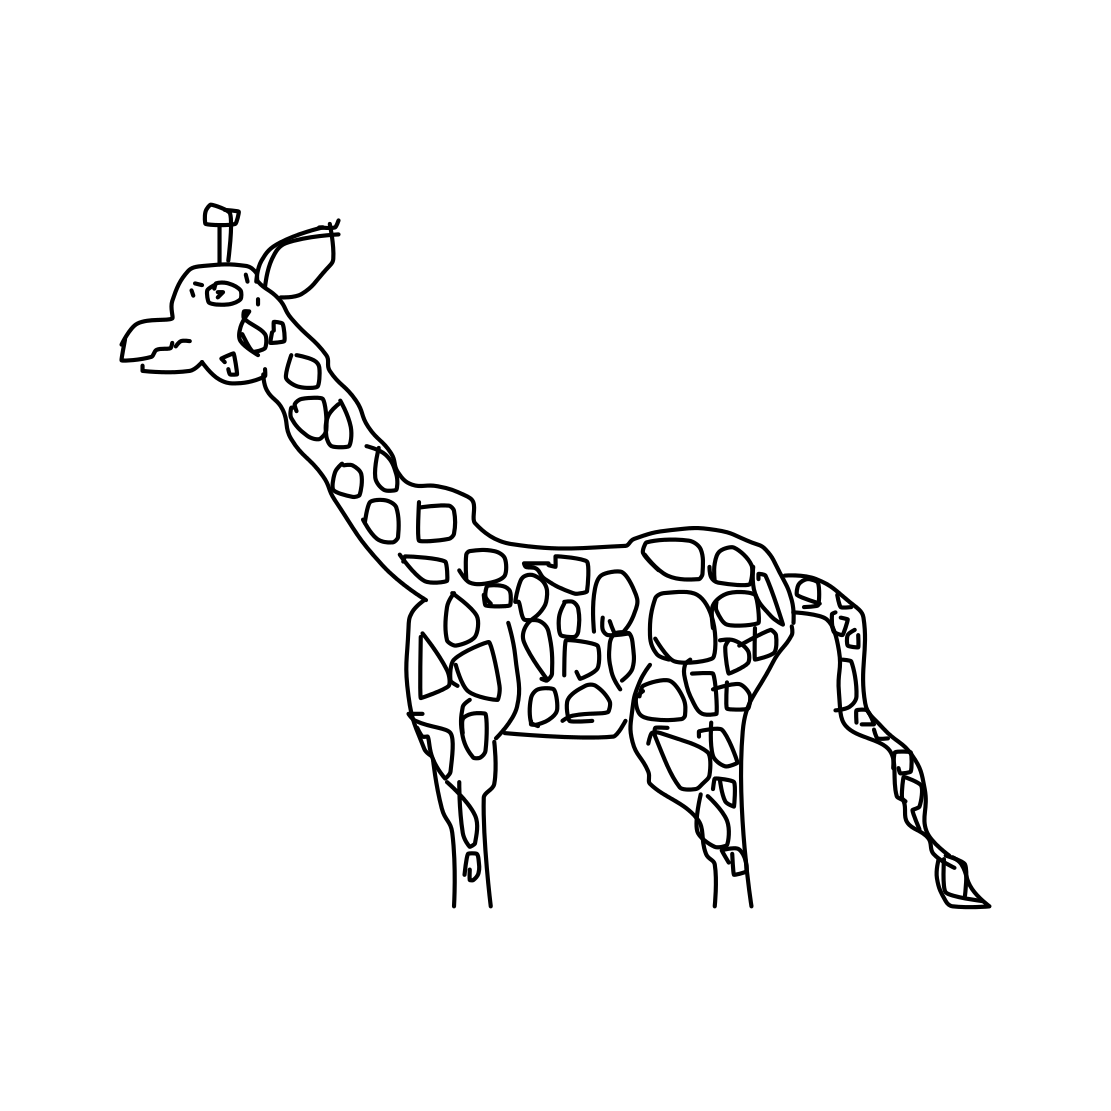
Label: giraffe